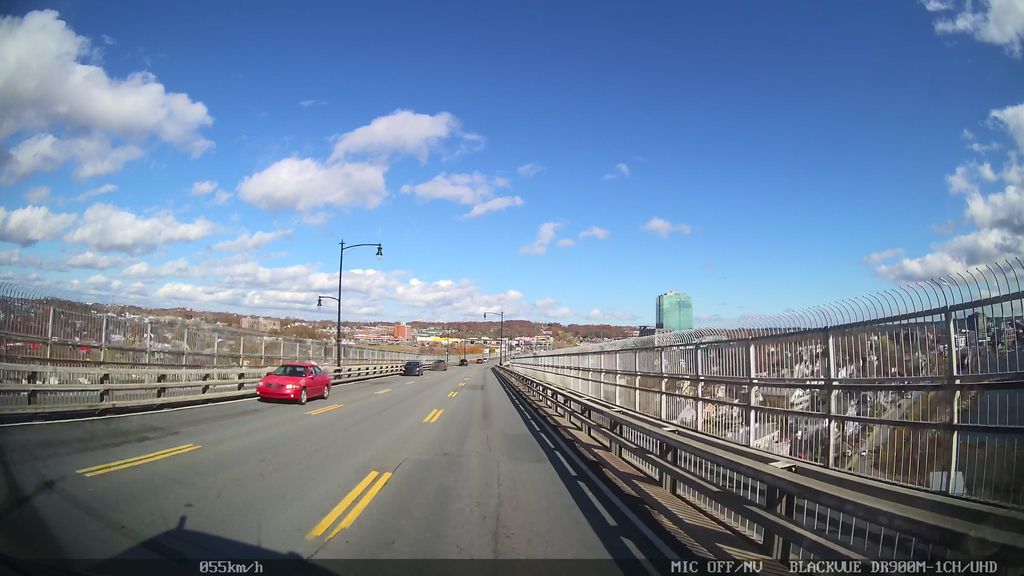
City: halifax